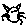
Label: cat